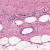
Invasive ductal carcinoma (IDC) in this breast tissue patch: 0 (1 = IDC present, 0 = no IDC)